Question: I'm just starting with matplotlib. For example, having the following code:
'''
import pylab
x = [1, 2, 3, 4, 5, 6, 7]
y = [2, 3, 4, 5, 6, 7, 8]
pylab.plot(x, y)
pylab.axhline(0, color="black")
pylab.axvline(0, color="black")
pylab.show()
'''

Shows from '0' to '8' (Y) and '0' to '7' (X). Is there anyway to specify the range of the values showed in the axes? For example, from '-5' to '3' and from '-5' to '3'. It doesn't matter if the function line is out of that range.
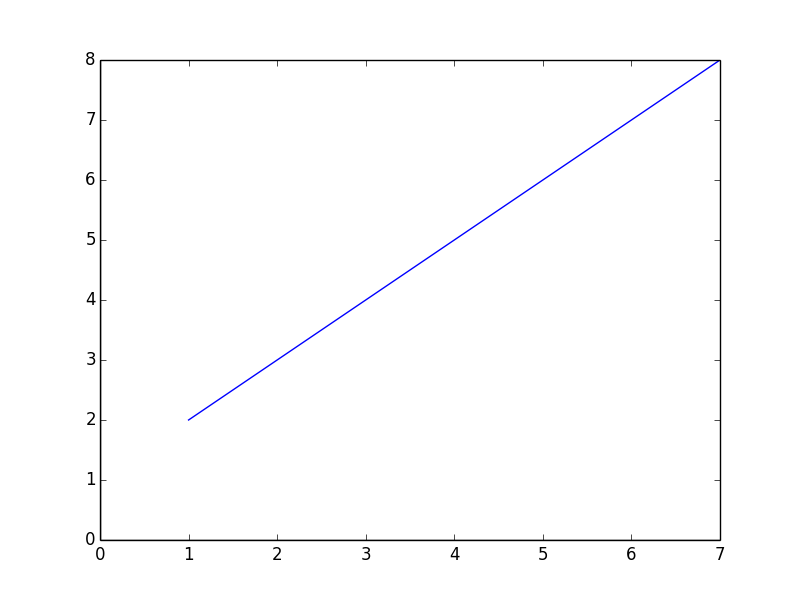
Answer: You can use 'pylab.{x|y}lim(min, max)':
'''
import pylab
x = [1, 2, 3, 4, 5, 6, 7]
y = [2, 3, 4, 5, 6, 7, 8]
pylab.plot(x, y)
pylab.axhline(0, color="black")
pylab.axvline(0, color="black")
# Here we go:
pylab.xlim(-5, 3)
pylab.ylim(-5, 3)
pylab.show()
'''
Edit: I agree with @tcaswell. You should use the pyplot package instead:
'''
import numpy as np
import matplotlib.pyplot as plt
x = [1, 2, 3, 4, 5, 6, 7]
y = [2, 3, 4, 5, 6, 7, 8]
plt.plot(x, y)
plt.axhline(0, color="black")
plt.axvline(0, color="black")
plt.xlim(-5, 3)
plt.ylim(-5, 3)
plt.show()
'''